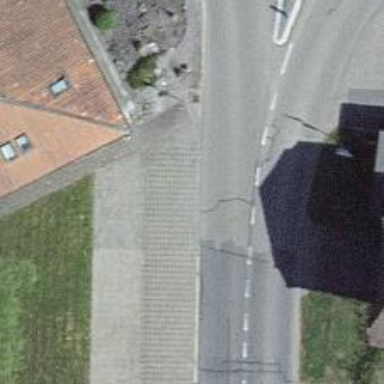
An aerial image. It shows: Bus stop with platform for public transport.